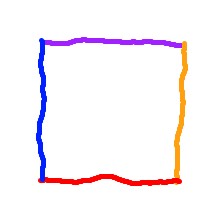
Shape: square